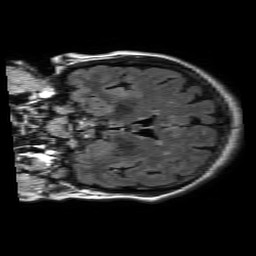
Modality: FLAIR
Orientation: coronal
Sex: female
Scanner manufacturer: philips
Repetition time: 11 s
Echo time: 0.125 s